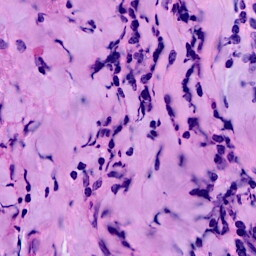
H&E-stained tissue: Breast